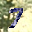
Label: 7